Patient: sex F, age 54
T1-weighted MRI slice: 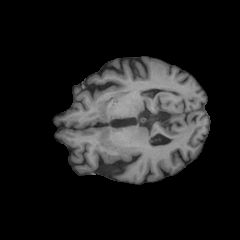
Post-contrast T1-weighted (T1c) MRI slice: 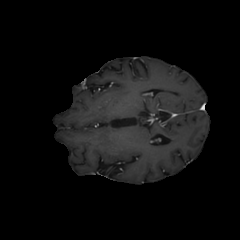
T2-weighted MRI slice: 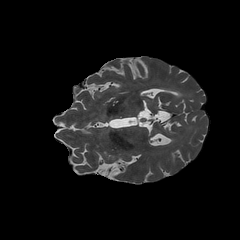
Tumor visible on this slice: no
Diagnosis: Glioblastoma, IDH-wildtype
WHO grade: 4